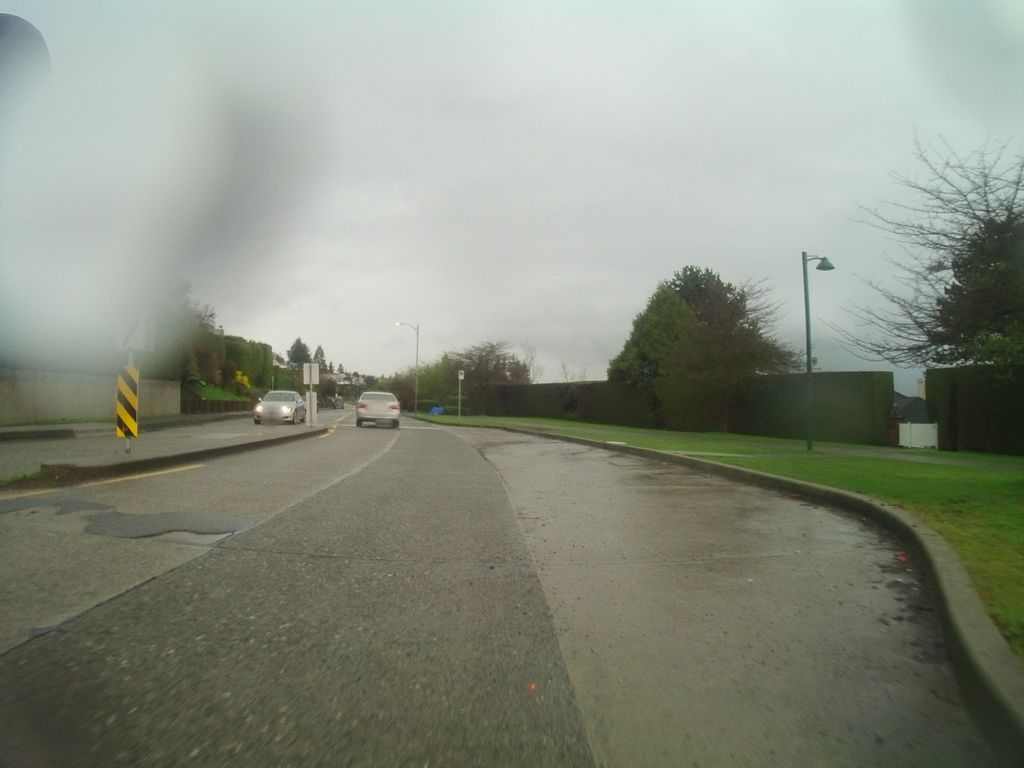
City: vancouver